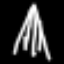
Label: The Eiffel Tower